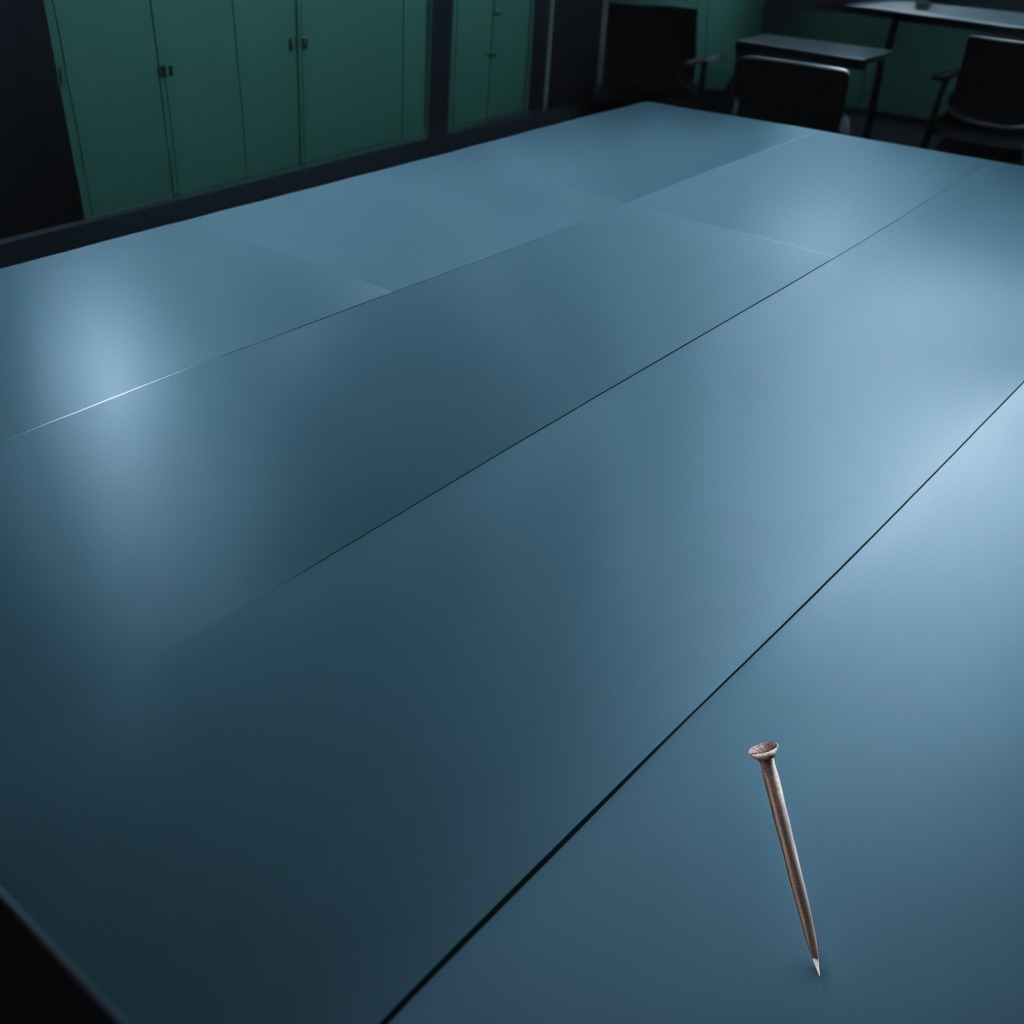
A nail is lying on a clean empty table in a railway signal maintenance room lit by harsh overhead fluorescents.